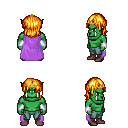
a pixel art fantasy rpg character, male body template, orc, green skin, lavender cape, teal pants, light blonde long bangs hairstyle, gold tiara, white cloth bracers, maroon shoes, four views (front, back, left, right), 2x2 character sprite sheet, small pixel art, hard edges, no anti-aliasing